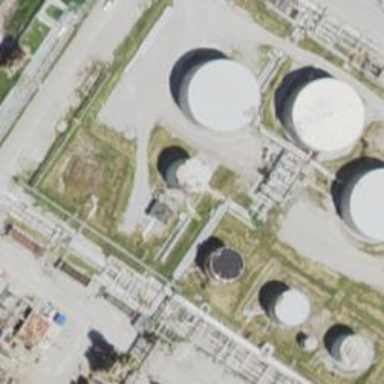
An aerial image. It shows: Storage tank that is man-made.